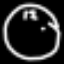
Label: clock